Aerial crown-view tile of a tropical tree (Barro Colorado Island, Panama), acquired 20240813:
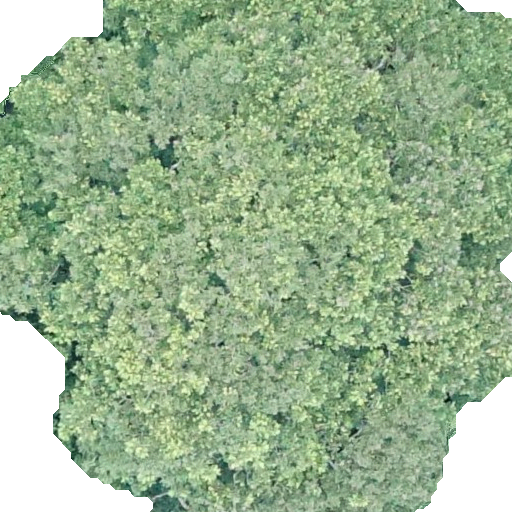
Species: Dipteryx oleifera
GBIF accepted scientific name: Dipteryx oleifera
Crown area: 455.963 m²